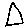
Label: triangle